Question: I have an '<s:form>' that is present on all pages of my web application.
'''
<s:form action="search" method="post">
<s:textfield name="query" placeholder="Enter movie title..." cssClass="searchbox" />
<s:submit type="image" src="images/btn_search.gif" />
</s:form>
'''
Currently, it is redirecting to 'index.jsp' when the 'validate()' method of 'SearchAction' class results to 'input'.
'''
<action name="search" class="com.mypackage.action.SearchAction">
<result>/search-result.jsp</result>
<result name="input">/index.jsp</result>
</action>
'''
'''
public class SearchAction extends ActionSupport implements RequestAware, Message {
private static final long serialVersionUID = 1L;
private Map<String, Object> request;
private String query;
@Override
public String execute() throws Exception {
// business logic
request.put("searchResults", searchResults);
return SUCCESS;
}
@Override
public void validate() {
if(getQuery().length() == 0) {
addFieldError("query", BLANK_SEARCH);
}
}
@Override
public void setRequest(Map<String, Object> request) {
this.request = request;
}
public String getQuery() {
return query;
}
public void setQuery(String query) {
this.query = query;
}
}
'''

It works, but it seems unnatural for the user to return to 'index.jsp' every time the parameter is invalid (i.e. blank).
My goal is to keep the user on the current page when the message appears.
1. How do I get the current page, where the action was called? (For example, a visitor used the search while at the Log In page, how do I get login.jsp from the address bar?)
2. How do I make this current page the location at <result name="input">/currentpage</result>?
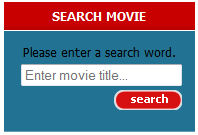
Answer: You can get the current page name using following code:
'''
String actionName = ServletActionContext.getRequest().getHeader("Referer");
'''
In Struts.xml, use a dynamic result such as:
'''
<result name="input" type="redirect">${url}</result>
'''
In the action, use getter method for url. By default set the value of url as "index.jsp". If you want to change it, set appropriate value for url. Like login.jsp etc.